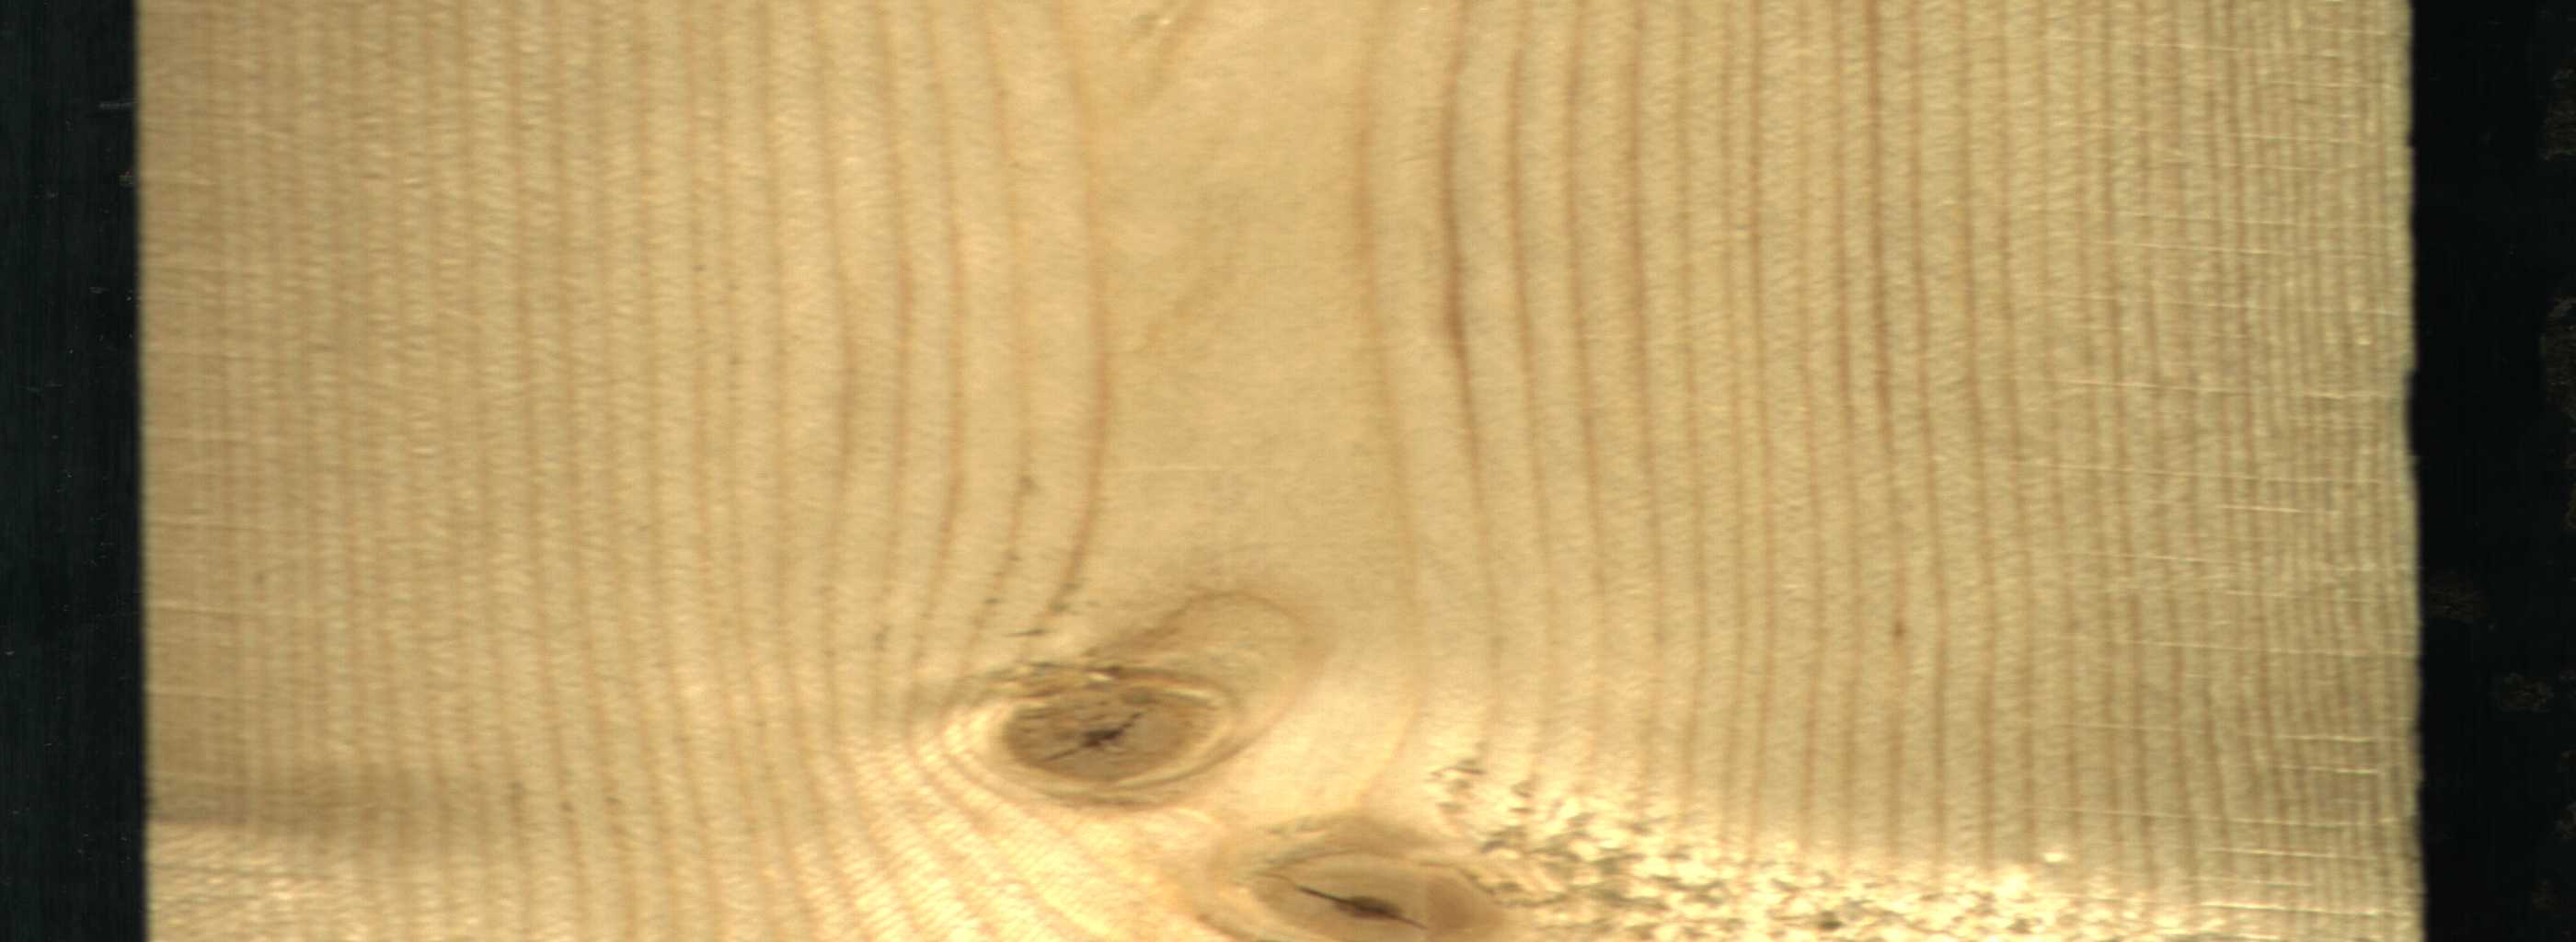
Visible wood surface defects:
knot_with_crack
knot_with_crack